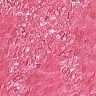
Metastatic tissue present: no